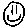
Label: smiley face